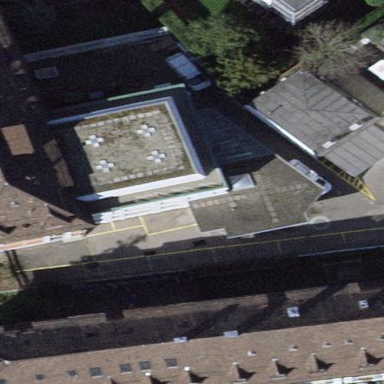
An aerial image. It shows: Balcony as part of building.